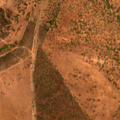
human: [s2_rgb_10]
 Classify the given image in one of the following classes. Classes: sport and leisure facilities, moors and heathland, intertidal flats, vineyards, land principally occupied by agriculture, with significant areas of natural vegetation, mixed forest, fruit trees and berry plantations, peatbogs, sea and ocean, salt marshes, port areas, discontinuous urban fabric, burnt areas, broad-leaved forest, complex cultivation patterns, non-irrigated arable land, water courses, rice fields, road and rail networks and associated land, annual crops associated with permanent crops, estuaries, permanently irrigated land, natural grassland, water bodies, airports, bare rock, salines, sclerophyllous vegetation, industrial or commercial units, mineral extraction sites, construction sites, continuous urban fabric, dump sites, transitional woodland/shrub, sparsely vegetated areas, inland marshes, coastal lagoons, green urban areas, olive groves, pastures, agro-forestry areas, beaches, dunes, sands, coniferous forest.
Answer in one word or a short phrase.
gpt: pastures, agro-forestry areas, transitional woodland/shrub